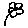
Label: flower